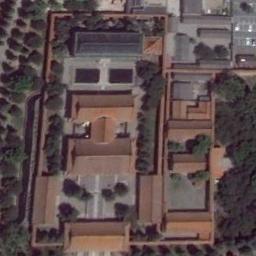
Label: palace